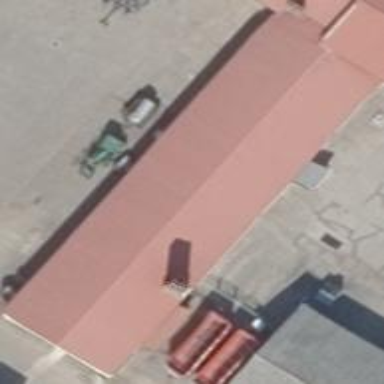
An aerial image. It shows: Commercial building with gabled roof oriented along its length.